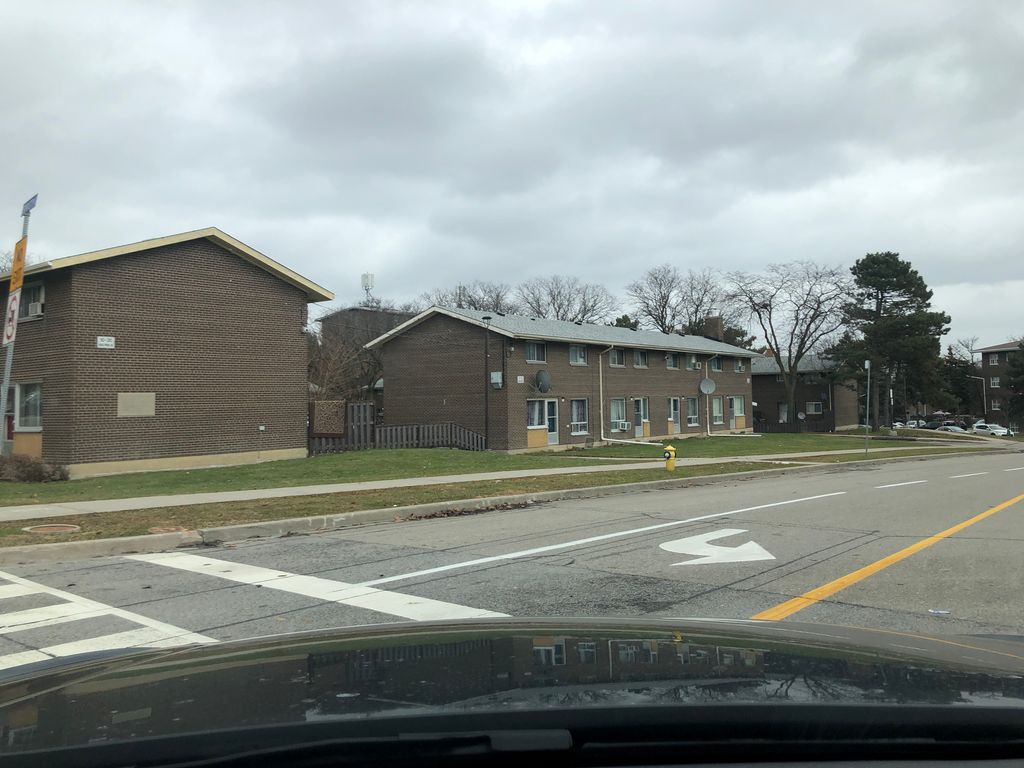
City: toronto